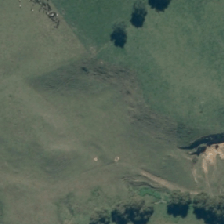
Land cover: deciduous_hardwood